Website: slack
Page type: billing-address
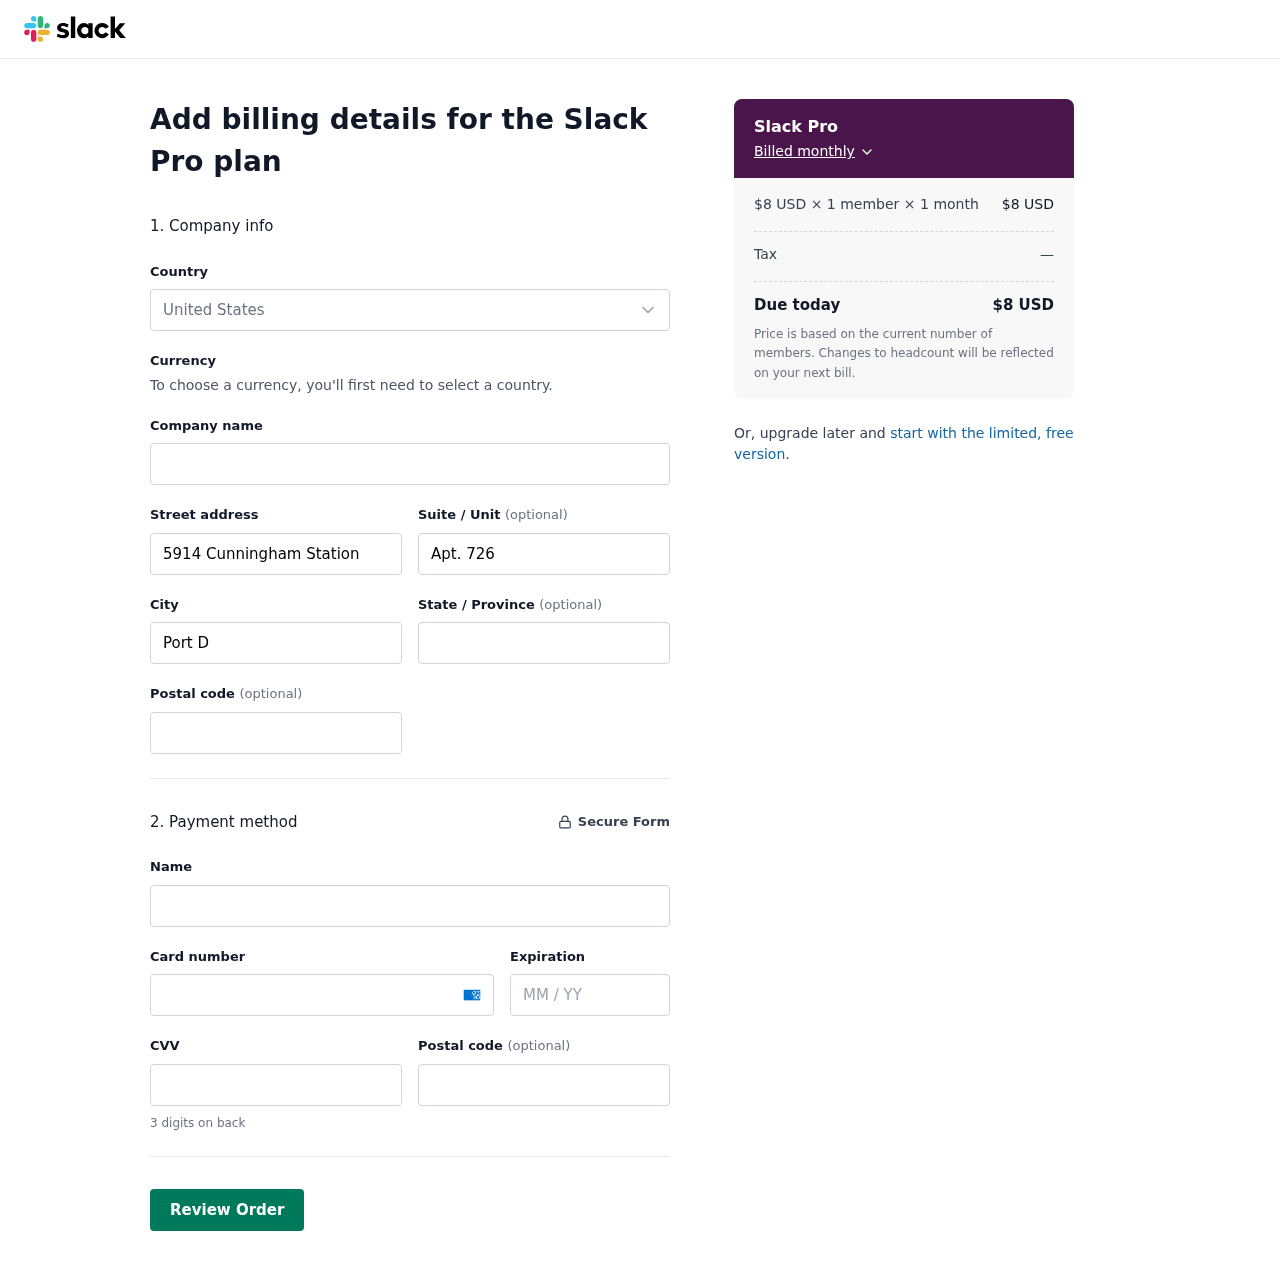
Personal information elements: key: PII_CARD_CVV
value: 6039
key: PII_CARD_EXPIRY
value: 11/30
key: PII_CARD_NUMBER
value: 3414 1411 0895 316
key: PII_CITY
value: Port Dana
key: PII_COUNTRY
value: United States
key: PII_FULLNAME
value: Michelle Conley
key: PII_POSTCODE
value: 42880
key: PII_POSTCODE2
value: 64739
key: PII_STATE
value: MH
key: PII_STREET
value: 5914 Cunningham Station
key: PII_STREET2
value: Apt. 726
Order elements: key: ORDER_PLAN_PRICE
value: $8 USD
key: ORDER_NUM_MEMBERS
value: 1 member
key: ORDER_NUM_MONTHS
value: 1 month
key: ORDER_SUBTOTAL
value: $8 USD
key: ORDER_TAX
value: —
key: ORDER_TOTAL
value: $8 USD